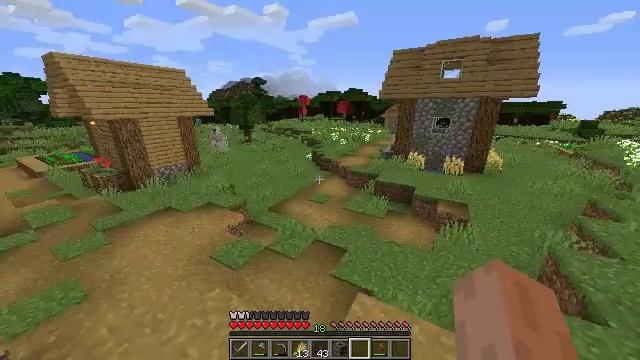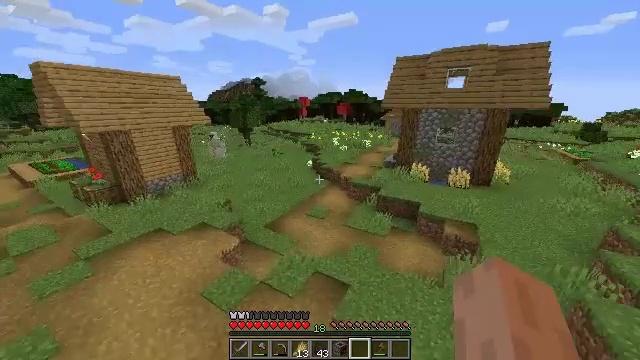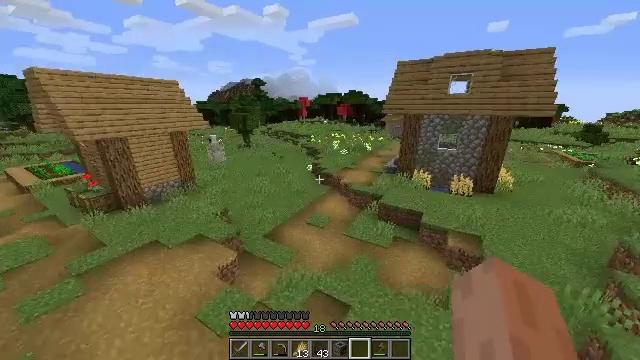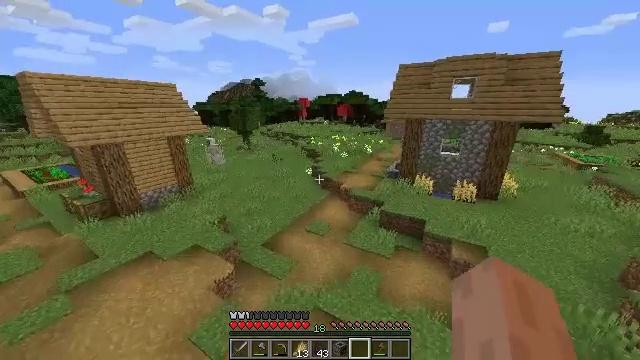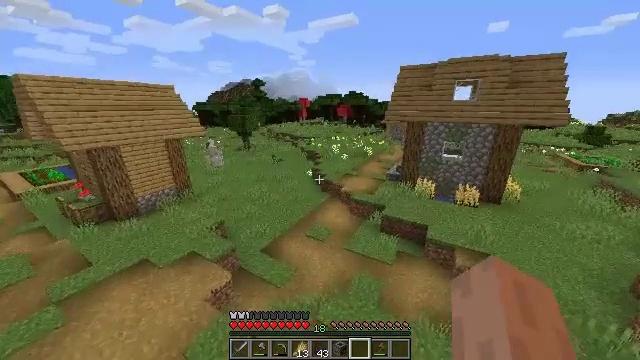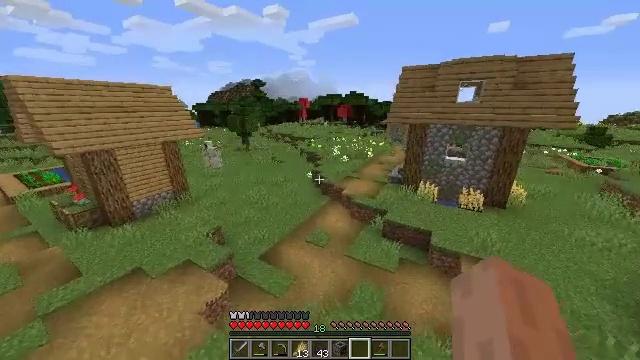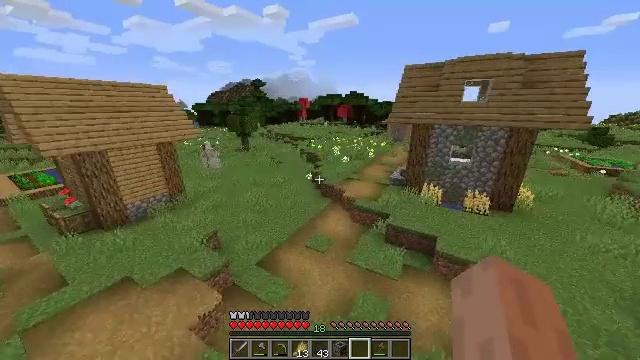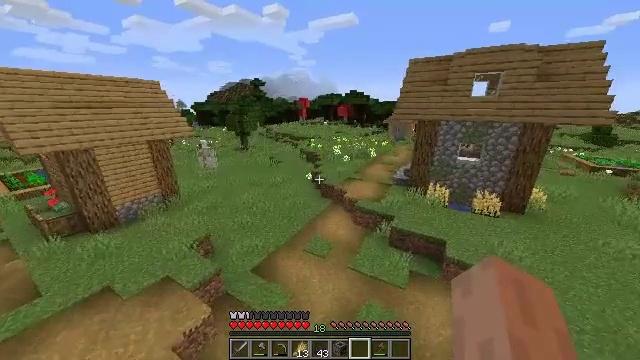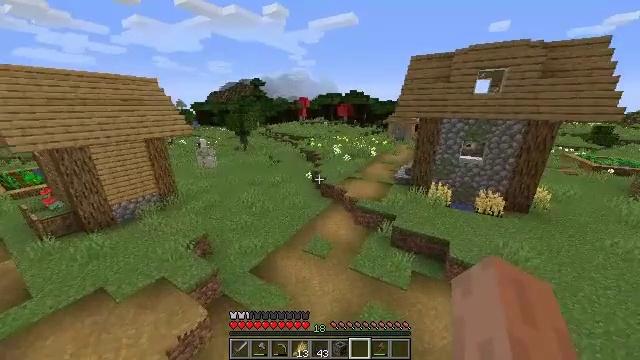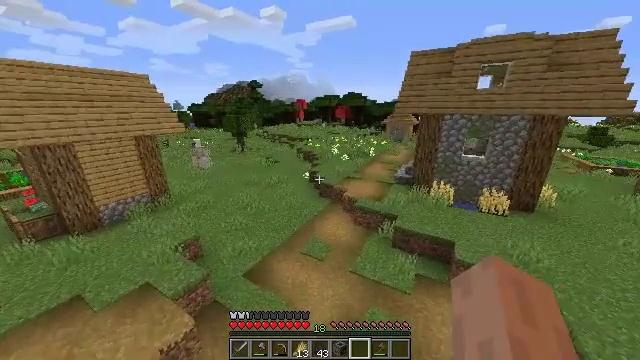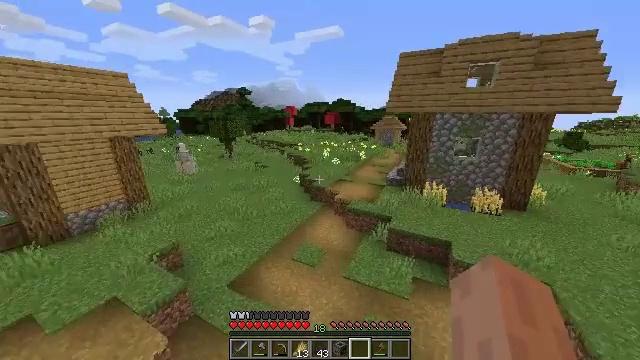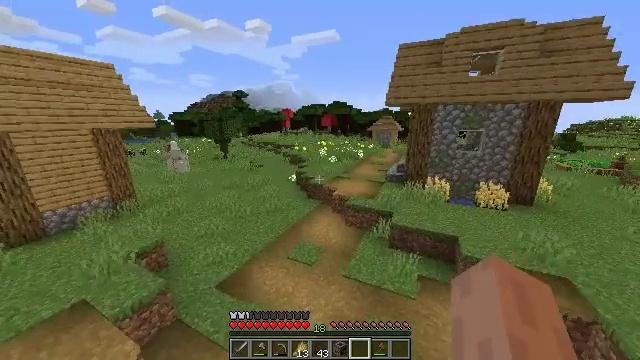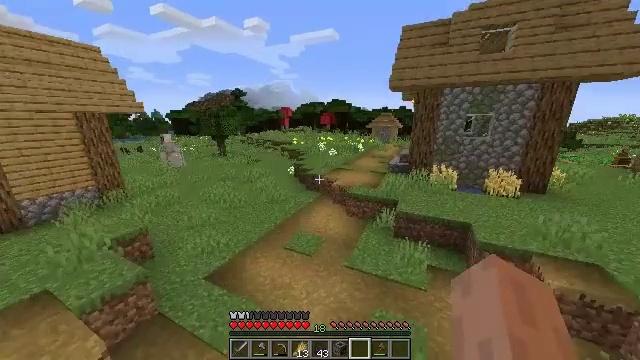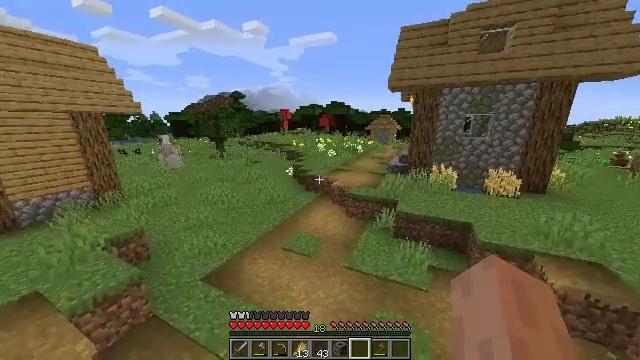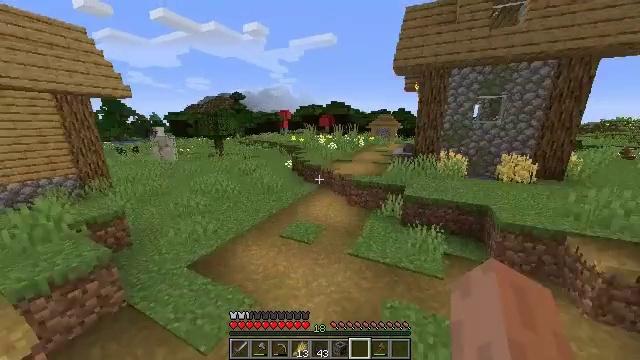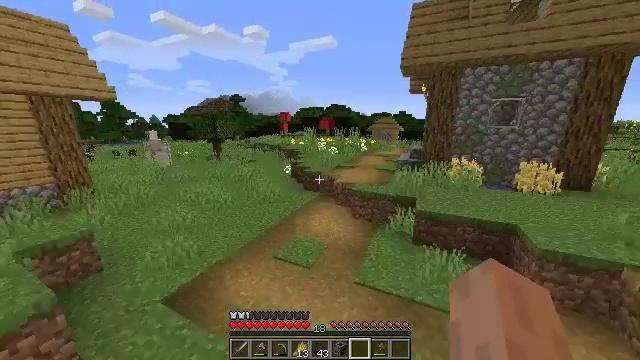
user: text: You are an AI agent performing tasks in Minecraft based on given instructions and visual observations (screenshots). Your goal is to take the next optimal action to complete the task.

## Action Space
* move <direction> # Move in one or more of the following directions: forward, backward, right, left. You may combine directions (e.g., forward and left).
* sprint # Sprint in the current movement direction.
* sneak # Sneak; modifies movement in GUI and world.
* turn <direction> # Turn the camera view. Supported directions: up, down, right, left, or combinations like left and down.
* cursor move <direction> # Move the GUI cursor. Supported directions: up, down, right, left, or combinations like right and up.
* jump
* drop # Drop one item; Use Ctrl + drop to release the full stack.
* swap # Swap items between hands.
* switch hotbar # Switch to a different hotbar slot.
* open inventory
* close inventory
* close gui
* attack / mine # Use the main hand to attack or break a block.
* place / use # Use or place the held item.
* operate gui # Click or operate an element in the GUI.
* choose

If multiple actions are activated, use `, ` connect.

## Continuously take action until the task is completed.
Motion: motion action
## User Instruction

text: Remove the grindstone from its place.
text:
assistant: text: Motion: move forward, jump
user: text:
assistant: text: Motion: move forward, jump
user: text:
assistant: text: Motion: move forward, jump
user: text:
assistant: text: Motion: move forward, jump
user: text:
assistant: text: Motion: move forward, jump
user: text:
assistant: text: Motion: move forward, jump
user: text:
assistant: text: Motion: move forward, jump
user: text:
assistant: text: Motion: move forward, jump
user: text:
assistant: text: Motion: move forward, jump
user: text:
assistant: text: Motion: move forward, turn right and up, jump
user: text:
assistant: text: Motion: move forward, jump
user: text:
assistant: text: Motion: move forward, jump
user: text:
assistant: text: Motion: move forward, jump
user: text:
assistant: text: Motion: move forward, jump
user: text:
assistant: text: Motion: move forward, jump
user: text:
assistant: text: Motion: move forward, jump
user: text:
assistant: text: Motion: move forward, jump
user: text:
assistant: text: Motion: move forward, jump
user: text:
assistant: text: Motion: move forward, jump
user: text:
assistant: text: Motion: move forward, jump
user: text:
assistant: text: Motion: move forward, turn right, jump
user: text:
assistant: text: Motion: move forward, turn right and up, jump
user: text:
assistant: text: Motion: move forward, turn right and up, jump
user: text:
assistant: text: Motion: move forward, turn right, jump
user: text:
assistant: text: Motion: move forward, turn right, jump
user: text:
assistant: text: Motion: move forward, turn right and up
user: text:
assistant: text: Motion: move forward, turn right
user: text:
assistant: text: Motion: move forward
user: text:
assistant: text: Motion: move forward
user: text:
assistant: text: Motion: move forward